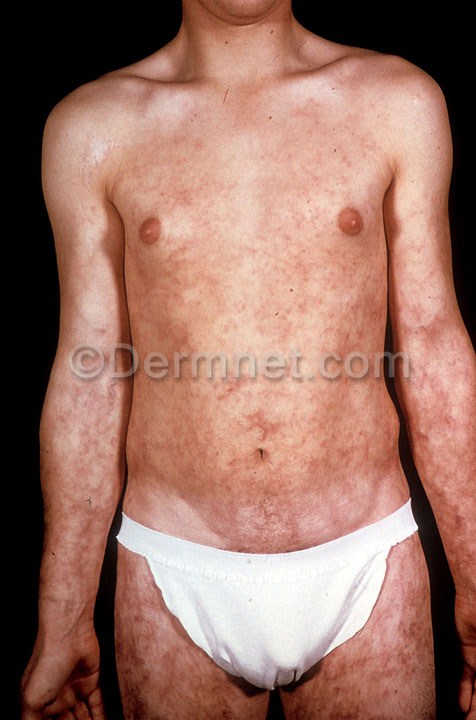
Disease: Vasculitis Photos